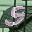
Label: 5